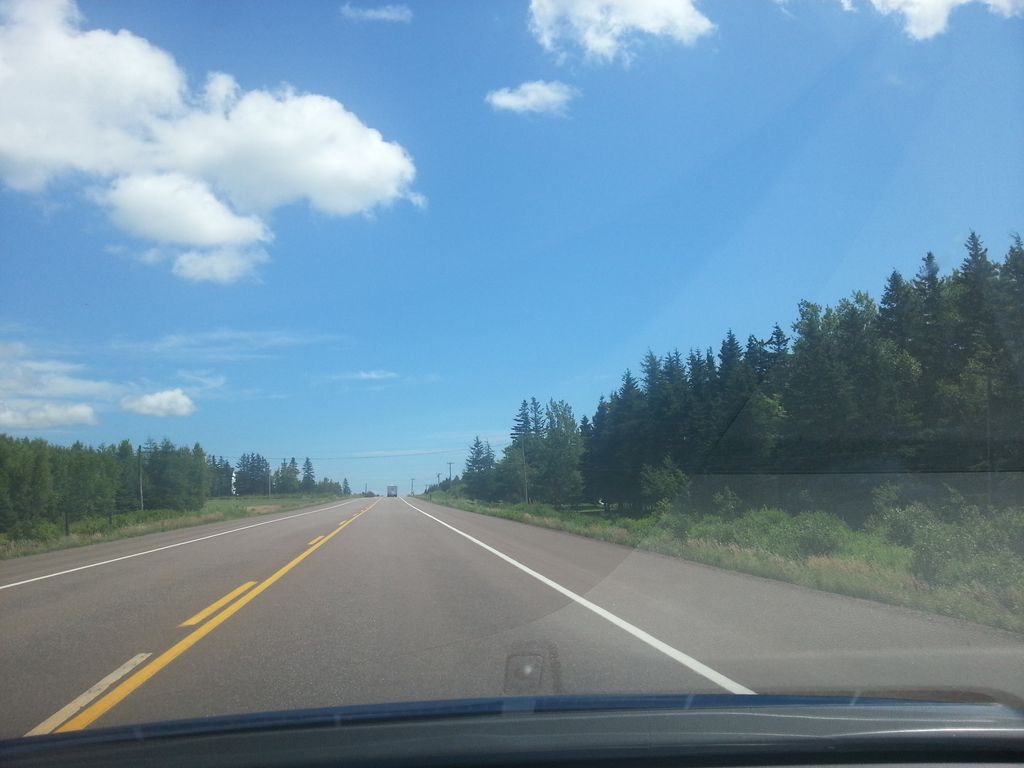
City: charlottetown